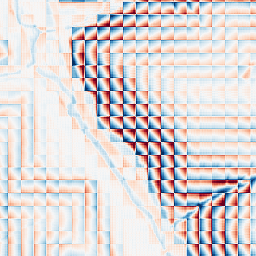
Category: wavelet
Decomposition family: wavelet_biorthogonal
Decomposition parameters: wavelet: bior1.3
level: 4
Upsampling method: fft_zeropad
Upsampling parameters: scale: 8
Upsampling scale: 8